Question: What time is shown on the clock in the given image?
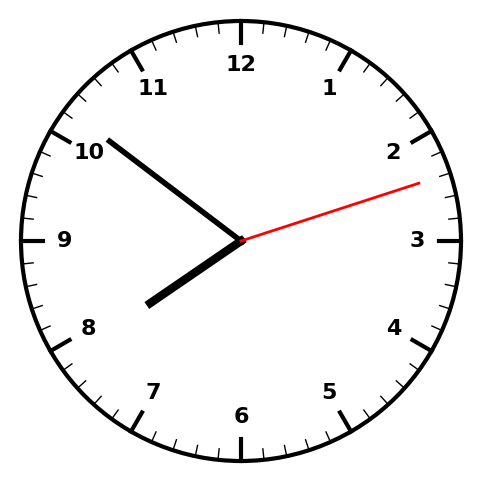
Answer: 07:51:12